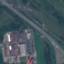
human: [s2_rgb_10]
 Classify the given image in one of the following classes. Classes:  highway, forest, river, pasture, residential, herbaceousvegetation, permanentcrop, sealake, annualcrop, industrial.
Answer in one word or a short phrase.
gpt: Highway